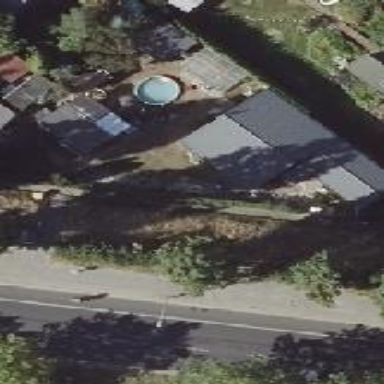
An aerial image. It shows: Shed building.